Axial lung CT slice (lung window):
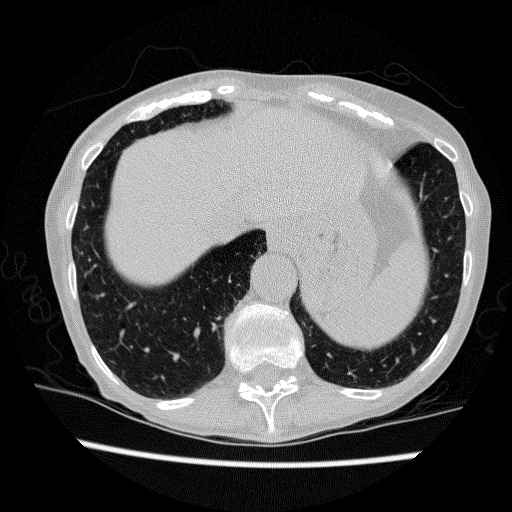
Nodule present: no